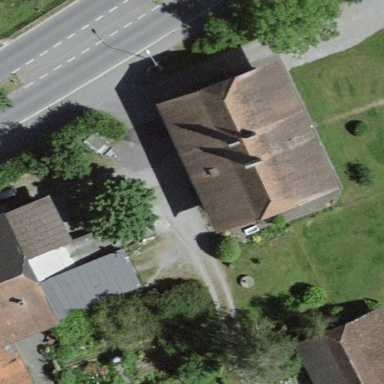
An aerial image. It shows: Residential building.